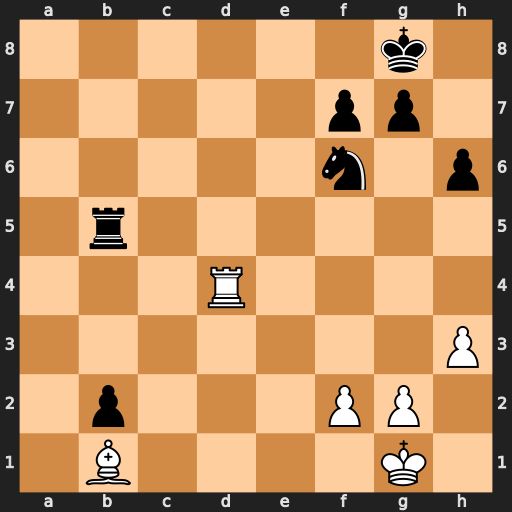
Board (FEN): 6k1/5pp1/5n1p/1r6/3R4/7P/1p3PP1/1B4K1
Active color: w
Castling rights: -
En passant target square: -
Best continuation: Rd8+ Ne8 Rxe8#